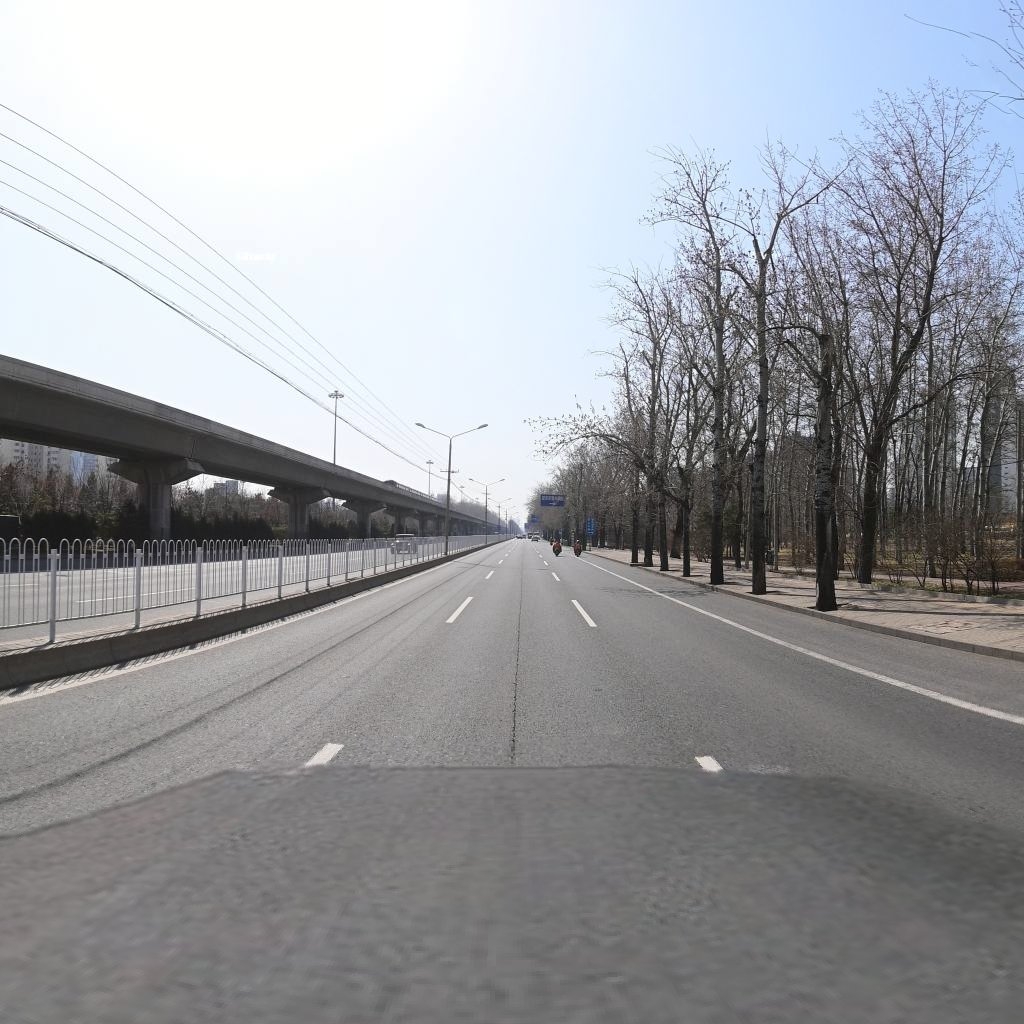
Region: Chaoyang
Road damage annotations: longitudinal crack